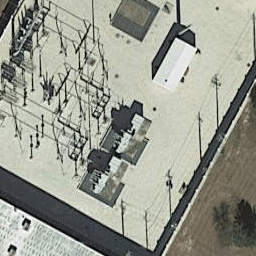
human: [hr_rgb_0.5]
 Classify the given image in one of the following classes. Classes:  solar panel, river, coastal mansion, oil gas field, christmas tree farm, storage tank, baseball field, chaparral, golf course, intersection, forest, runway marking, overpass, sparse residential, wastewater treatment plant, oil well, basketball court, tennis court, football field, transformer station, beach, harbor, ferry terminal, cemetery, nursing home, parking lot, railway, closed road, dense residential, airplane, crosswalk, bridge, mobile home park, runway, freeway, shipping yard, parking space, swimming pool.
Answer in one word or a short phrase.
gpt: transformer station